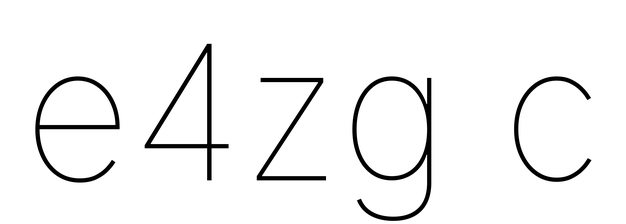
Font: Inter_Thin